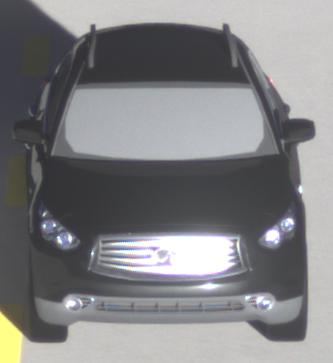
Make: Infiniti
Model: FX 37
Detailed model: FX (S51)
Model produced from: 2012/07
Model produced until: 2013/10
Doors: 5
Color: black
Road condition: dry road
Daytime: sunrise or sunset
Contrast: high contrast